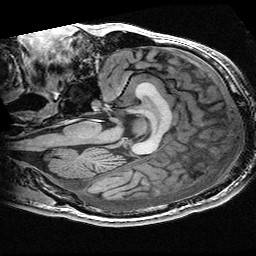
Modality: T1w
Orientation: sagittal
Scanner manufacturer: ge
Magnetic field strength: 3 T
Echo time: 0.00318 s